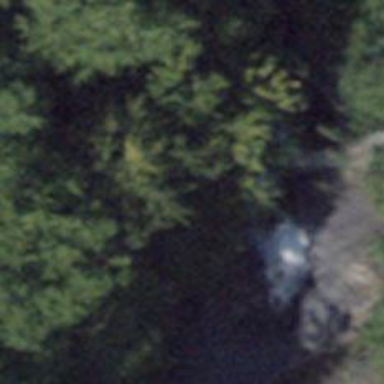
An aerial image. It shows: Beautiful waterfall in nature.